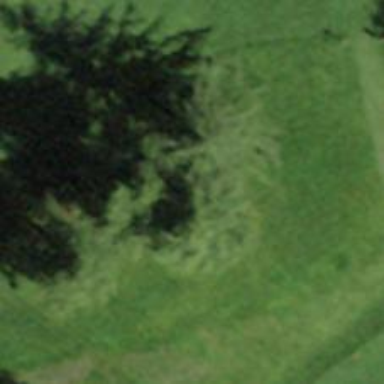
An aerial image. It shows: Needle-leaved tree in natural setting.